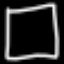
Label: square